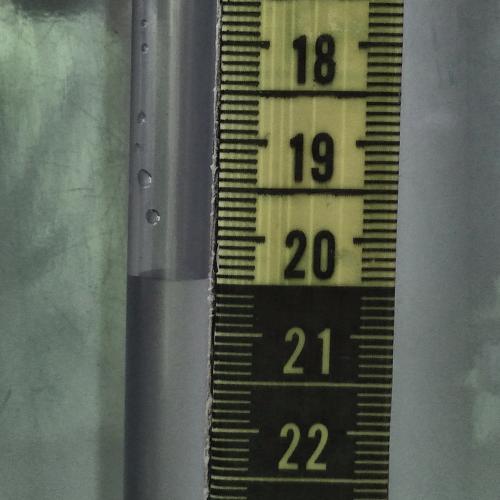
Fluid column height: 20.4 cm